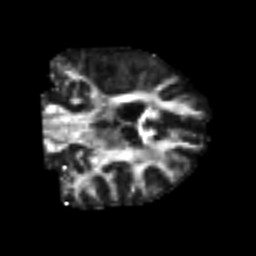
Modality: FA
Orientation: coronal
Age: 49
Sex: male
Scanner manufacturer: siemens
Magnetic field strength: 3 T
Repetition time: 4.987 s
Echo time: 0.0792 s